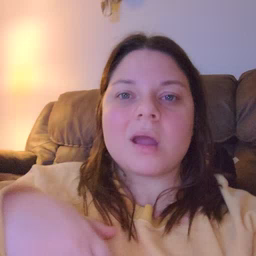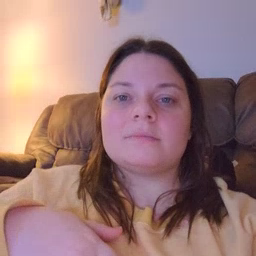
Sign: like